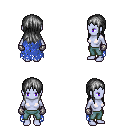
a pixel art fantasy rpg character, female body template, dark elf, purple skin, blue tattered cape, teal pants, gray unkempt hairstyle, metal gloves, four views (front, back, left, right), 2x2 character sprite sheet, small pixel art, hard edges, no anti-aliasing